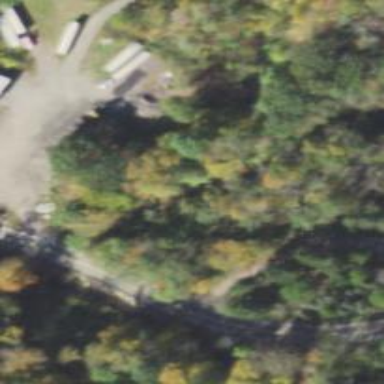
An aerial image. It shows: Abandoned railway bridge.